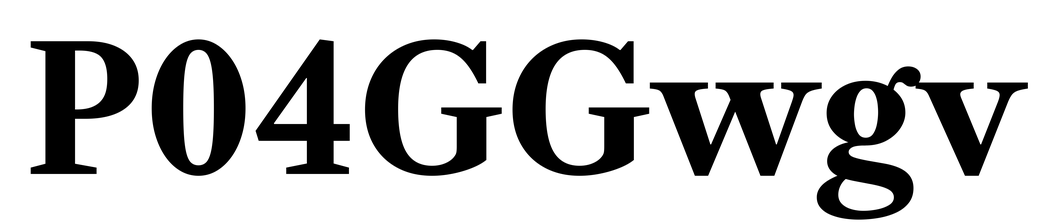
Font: LibreCaslonText_Bold